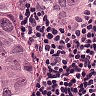
Metastatic tissue present: yes